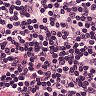
Metastatic tissue present: no